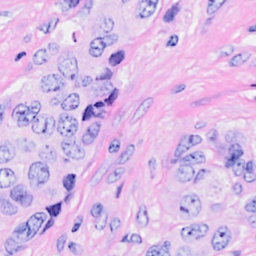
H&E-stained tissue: Breast